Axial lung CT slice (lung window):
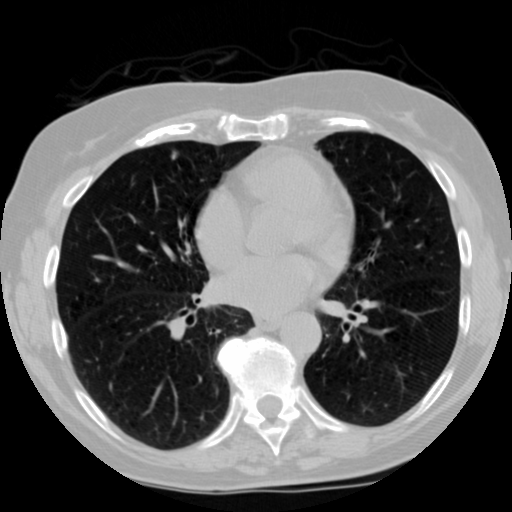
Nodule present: no